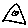
Label: triangle